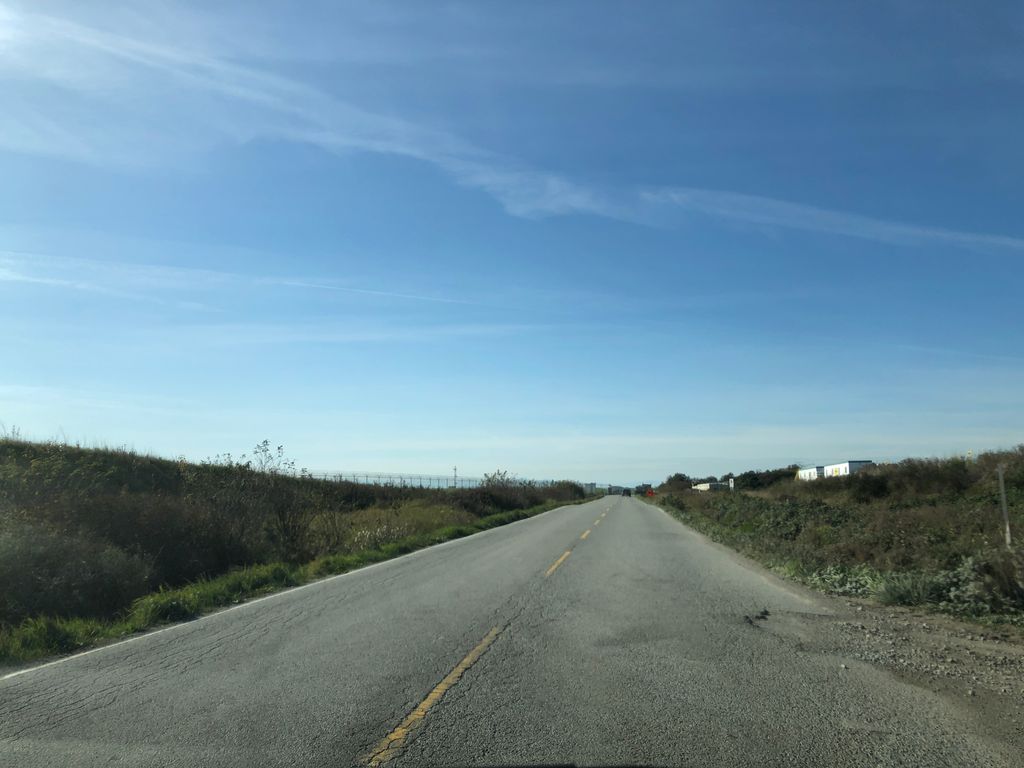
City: vancouver